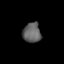
Tissue: skin
Cell type: Epithelial cells
Senescence score: 0.2704
Nuclear area (px): 353
Mean DAPI intensity: 97.014